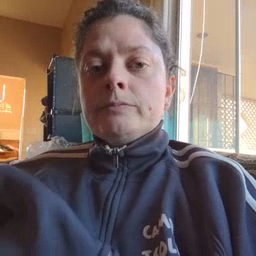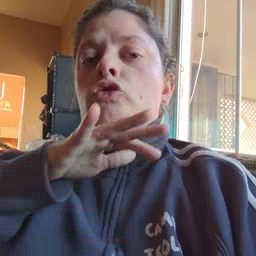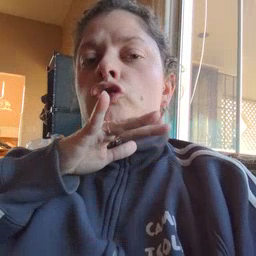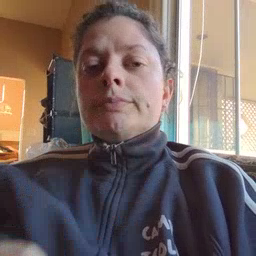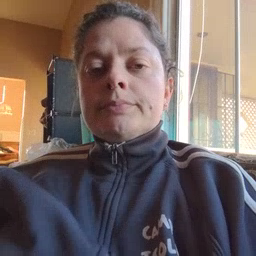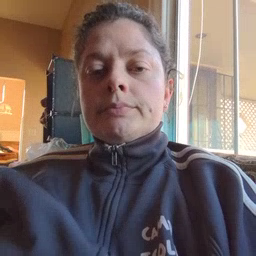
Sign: dirty